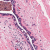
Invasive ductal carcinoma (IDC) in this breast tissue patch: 0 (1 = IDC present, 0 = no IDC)